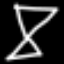
Label: hourglass